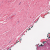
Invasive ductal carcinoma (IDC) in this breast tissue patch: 0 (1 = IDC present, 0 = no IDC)